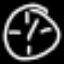
Label: clock